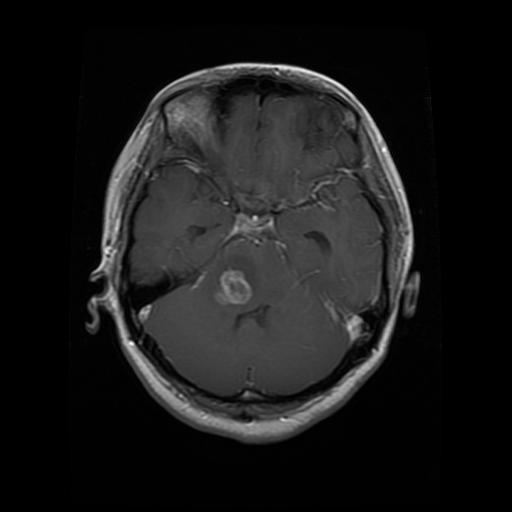
Label: glioma